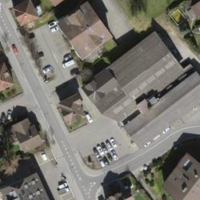
EUNIS habitat code: 54
Species observed at this site:
Portulaca oleracea